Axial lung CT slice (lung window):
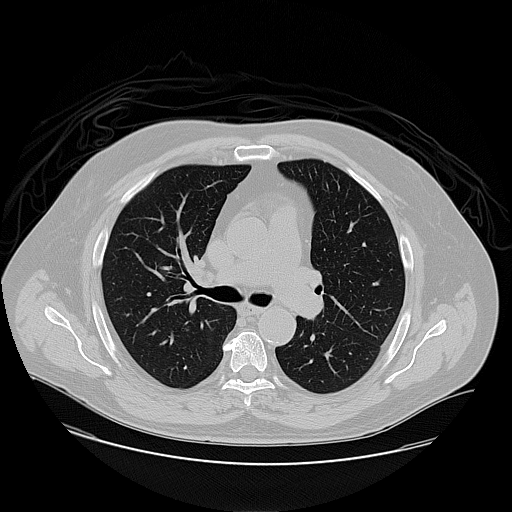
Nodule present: no